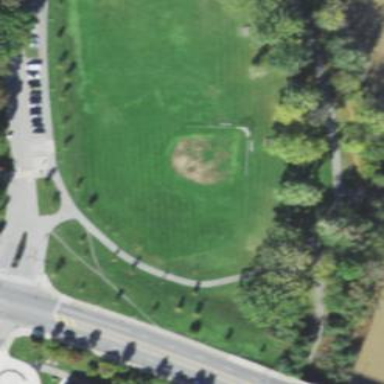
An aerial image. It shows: Baseball pitch for leisure land activities.